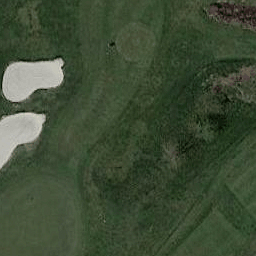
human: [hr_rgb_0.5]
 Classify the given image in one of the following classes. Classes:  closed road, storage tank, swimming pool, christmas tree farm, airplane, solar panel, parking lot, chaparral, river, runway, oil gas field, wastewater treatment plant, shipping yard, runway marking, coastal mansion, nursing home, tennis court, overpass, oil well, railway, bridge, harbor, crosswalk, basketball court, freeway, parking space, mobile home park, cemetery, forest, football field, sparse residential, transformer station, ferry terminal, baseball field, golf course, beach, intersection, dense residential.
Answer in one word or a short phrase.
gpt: golf course